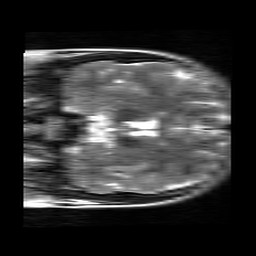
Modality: T2w
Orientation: coronal
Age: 20
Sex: female
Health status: healthy
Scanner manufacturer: siemens
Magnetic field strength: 3 T
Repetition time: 4.01 s
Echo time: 0.116 s